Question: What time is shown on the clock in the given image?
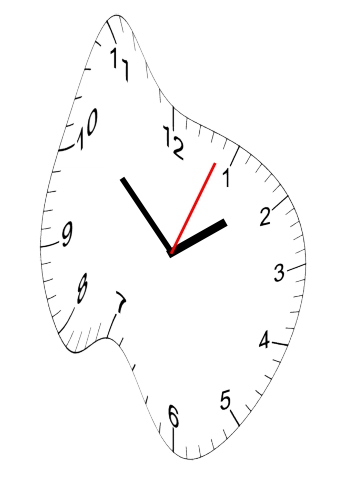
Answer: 01:52:04